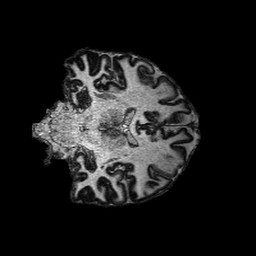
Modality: MP2RAGE
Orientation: coronal